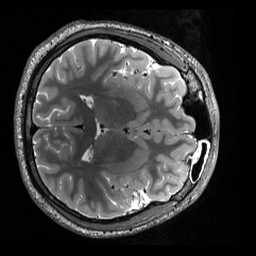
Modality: T2w
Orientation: axial
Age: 25
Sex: male
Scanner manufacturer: siemens
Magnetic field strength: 3 T
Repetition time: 3.2 s
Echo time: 0.566 s